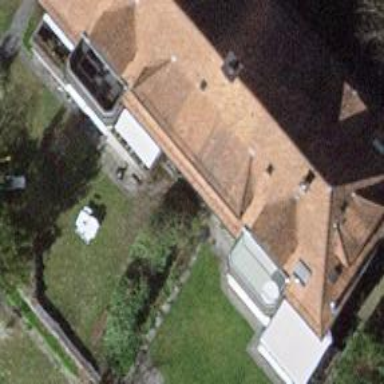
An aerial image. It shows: Building with hipped roof.